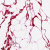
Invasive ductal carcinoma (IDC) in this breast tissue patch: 0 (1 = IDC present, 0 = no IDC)